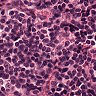
Metastatic tissue present: no